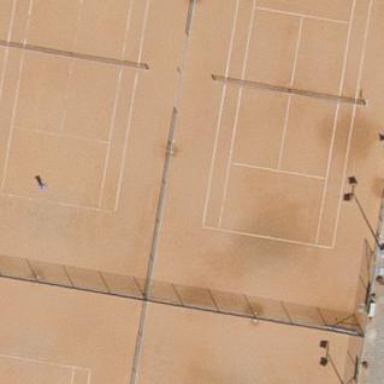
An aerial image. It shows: Clay tennis court pitch.